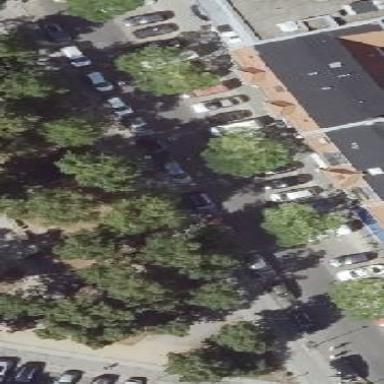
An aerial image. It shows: Street-side parking lot with sett surface.